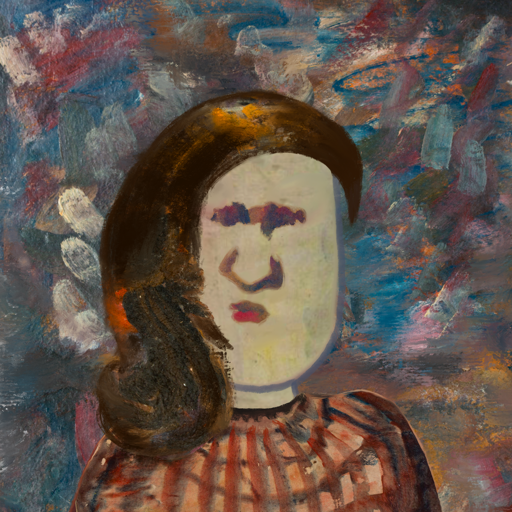
Background: Boggyland, Head And Neck Front: Hill_Girl, Face Front: In_The_Sun, Bust: Orphan, Hair Front: Gypsy_Queen, Head Accessory: Blank, Second Necklace: Blank, Necklace: Blank, Baby: Blank